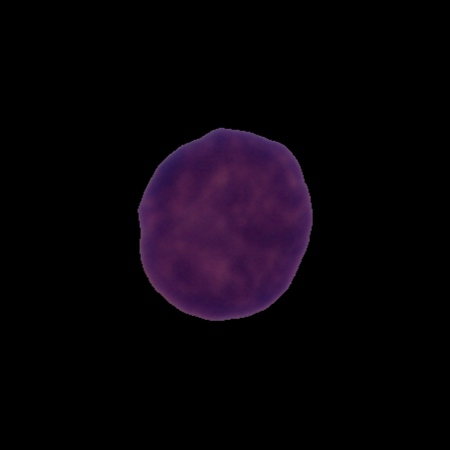
Label: healthy